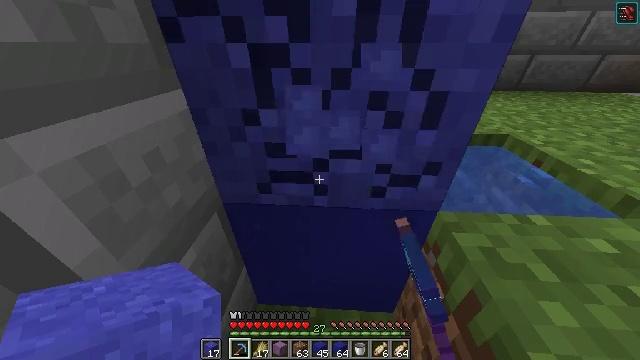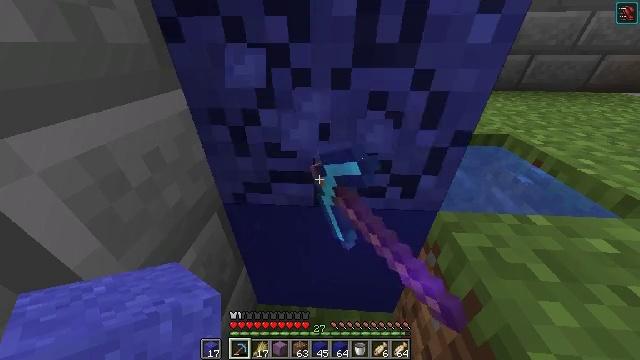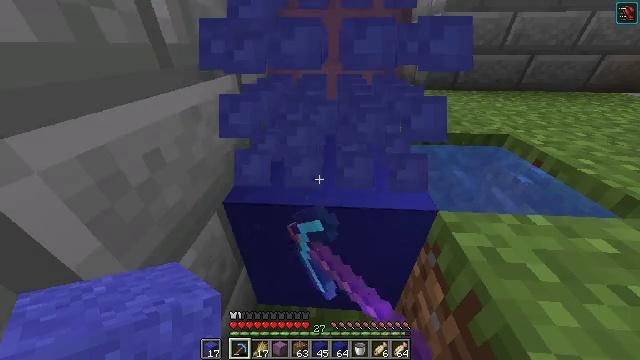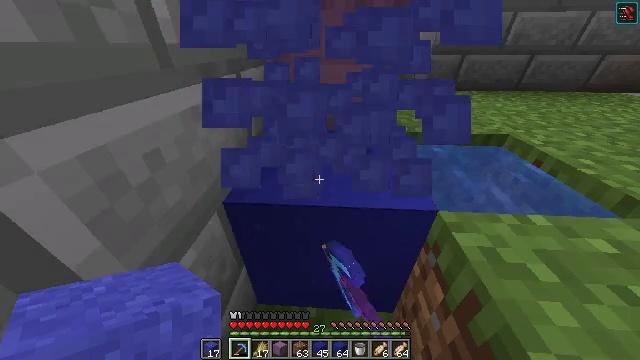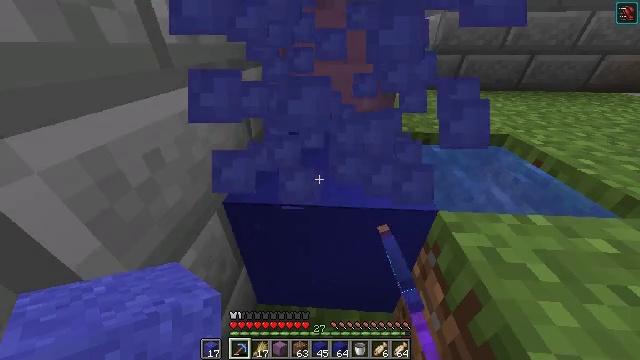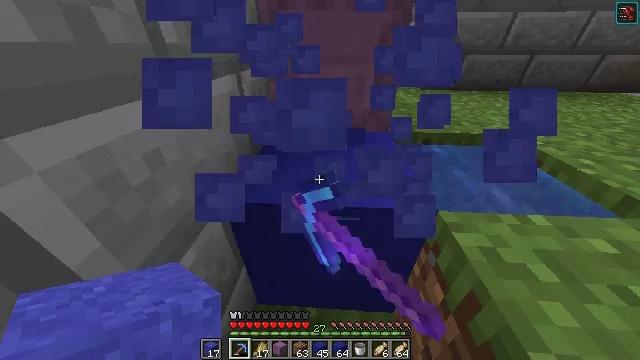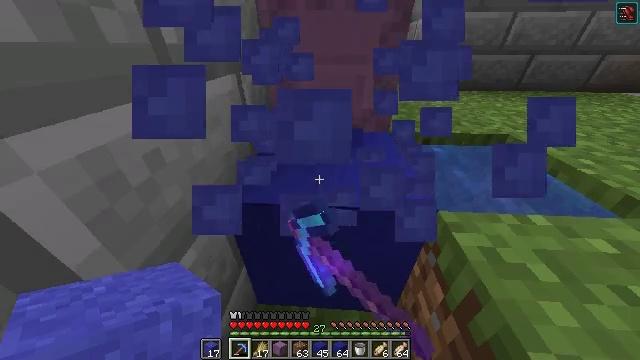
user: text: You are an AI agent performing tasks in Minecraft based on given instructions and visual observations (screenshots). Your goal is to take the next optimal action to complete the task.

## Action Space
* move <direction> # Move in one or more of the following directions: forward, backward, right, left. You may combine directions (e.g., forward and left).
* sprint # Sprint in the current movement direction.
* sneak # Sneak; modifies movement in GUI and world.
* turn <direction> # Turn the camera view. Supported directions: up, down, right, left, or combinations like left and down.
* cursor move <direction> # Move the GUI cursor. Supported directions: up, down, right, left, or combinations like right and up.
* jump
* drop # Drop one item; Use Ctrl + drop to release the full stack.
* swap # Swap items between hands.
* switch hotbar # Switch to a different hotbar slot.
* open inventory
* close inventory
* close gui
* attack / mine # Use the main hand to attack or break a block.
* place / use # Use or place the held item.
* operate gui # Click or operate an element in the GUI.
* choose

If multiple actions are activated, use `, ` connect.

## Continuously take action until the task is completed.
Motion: motion action
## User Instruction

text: Break the blue concrete powder.
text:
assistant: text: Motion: attack / mine
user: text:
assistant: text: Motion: attack / mine
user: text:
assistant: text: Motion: attack / mine
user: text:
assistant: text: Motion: attack / mine
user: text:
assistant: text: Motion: attack / mine
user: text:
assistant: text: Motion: attack / mine
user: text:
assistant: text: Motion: no_op